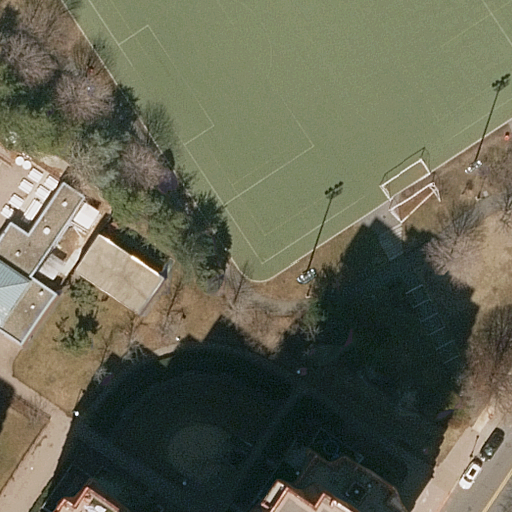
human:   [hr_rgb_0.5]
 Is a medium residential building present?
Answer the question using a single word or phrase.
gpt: yes

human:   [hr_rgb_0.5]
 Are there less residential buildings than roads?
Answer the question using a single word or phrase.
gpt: no

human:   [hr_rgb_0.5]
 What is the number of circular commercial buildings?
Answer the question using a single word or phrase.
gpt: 0

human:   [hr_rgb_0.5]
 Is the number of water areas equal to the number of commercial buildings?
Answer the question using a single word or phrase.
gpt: yes

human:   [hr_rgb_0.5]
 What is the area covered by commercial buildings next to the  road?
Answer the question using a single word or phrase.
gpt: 0m2

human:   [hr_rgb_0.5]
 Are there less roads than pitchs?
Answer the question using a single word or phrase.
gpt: no

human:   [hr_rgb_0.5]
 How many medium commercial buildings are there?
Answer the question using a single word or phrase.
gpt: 0

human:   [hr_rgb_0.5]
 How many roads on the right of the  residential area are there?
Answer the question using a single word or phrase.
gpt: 0

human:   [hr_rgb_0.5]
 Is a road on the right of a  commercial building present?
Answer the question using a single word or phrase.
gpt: no

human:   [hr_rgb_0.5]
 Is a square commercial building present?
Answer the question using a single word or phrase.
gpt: no

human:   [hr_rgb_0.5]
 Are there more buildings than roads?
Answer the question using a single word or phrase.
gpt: yes

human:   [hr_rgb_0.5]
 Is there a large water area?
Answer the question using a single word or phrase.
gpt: no

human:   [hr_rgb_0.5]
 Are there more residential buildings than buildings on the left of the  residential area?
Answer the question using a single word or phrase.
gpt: no

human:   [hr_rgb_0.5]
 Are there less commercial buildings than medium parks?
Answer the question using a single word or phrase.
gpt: yes

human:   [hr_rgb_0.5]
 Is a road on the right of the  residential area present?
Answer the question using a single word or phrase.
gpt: no

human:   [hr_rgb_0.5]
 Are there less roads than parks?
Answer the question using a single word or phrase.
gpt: no

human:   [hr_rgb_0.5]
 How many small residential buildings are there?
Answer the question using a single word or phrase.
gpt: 0

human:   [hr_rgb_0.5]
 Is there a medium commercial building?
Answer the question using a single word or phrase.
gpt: no

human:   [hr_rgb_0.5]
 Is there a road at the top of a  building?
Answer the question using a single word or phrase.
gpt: yes

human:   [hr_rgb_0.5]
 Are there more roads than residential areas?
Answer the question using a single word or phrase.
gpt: no

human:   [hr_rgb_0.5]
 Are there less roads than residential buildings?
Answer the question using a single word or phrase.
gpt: yes

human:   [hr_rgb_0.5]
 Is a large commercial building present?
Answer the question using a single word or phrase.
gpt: no

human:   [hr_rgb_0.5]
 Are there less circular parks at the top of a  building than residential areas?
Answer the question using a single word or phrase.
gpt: yes

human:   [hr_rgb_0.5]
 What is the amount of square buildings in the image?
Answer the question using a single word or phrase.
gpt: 0

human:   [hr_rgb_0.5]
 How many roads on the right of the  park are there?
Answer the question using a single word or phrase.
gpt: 1

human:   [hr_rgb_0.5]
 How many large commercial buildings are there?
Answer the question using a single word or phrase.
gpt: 0

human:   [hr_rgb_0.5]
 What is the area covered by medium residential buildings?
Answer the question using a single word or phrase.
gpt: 285m2

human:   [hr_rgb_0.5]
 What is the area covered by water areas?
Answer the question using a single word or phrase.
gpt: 0m2

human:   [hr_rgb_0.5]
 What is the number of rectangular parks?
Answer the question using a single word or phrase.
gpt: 0

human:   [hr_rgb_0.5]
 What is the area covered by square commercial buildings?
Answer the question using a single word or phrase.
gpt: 0m2

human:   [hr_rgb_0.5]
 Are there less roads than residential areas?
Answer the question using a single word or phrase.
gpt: no

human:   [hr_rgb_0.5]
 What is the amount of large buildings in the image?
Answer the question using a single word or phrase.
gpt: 1

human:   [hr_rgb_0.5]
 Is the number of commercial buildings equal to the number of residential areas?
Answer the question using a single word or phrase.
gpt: no

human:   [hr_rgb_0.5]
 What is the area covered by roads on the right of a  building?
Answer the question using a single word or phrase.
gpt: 0m2

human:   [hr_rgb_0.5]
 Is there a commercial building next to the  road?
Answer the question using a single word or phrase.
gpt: no

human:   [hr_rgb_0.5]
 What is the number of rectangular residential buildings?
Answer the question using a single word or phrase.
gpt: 1